Brain MRI, t2w sequence, axial 2D slice.
Patient: age 28, sex M, weight 90 kg, height 1.9 m
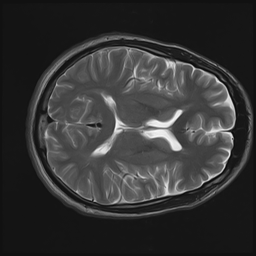